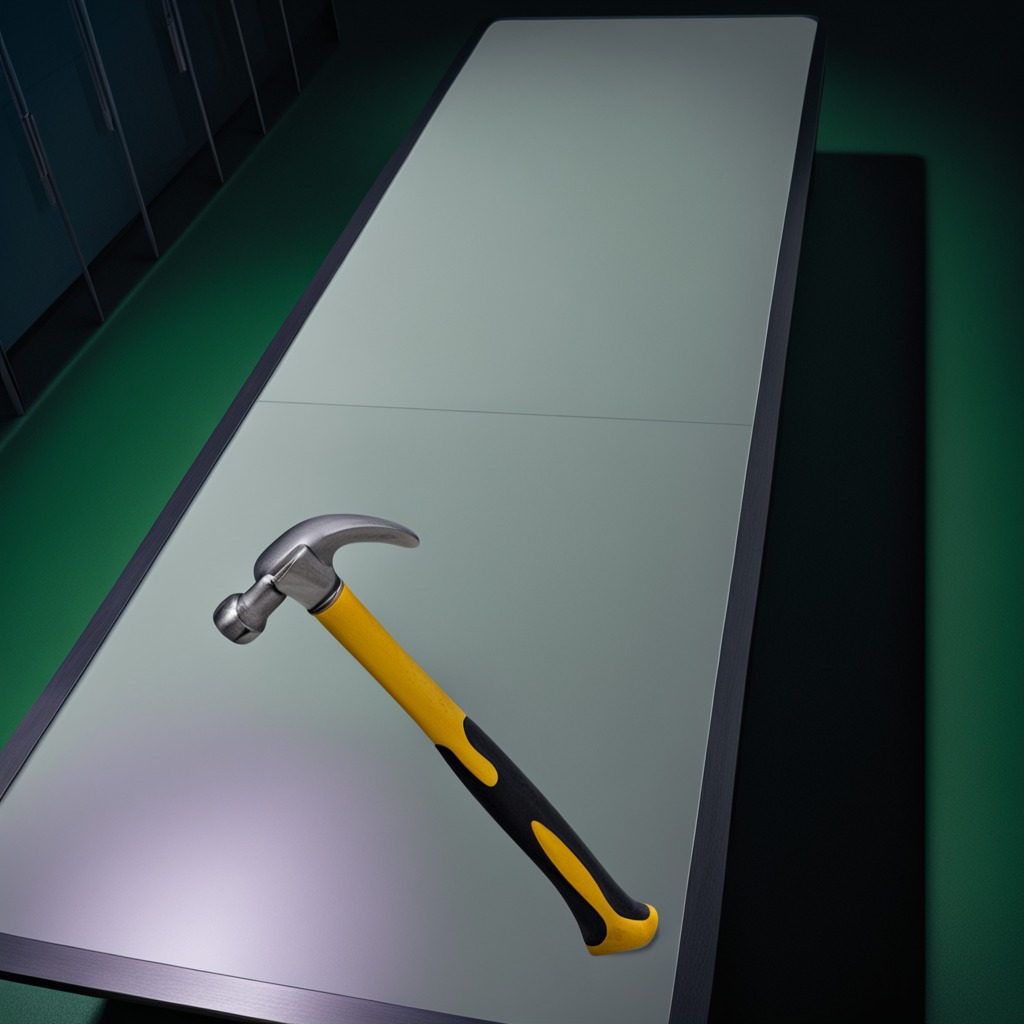
A hammer is lying on a clean empty table in a railway signal maintenance room lit by harsh overhead fluorescents.